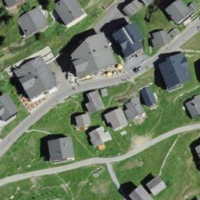
EUNIS habitat code: 55
Species observed at this site:
Eryngium alpinum
Scaeva selenitica
Passer domesticus
Prunella collaris
Ficedula hypoleuca
Sempervivum montanum